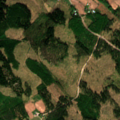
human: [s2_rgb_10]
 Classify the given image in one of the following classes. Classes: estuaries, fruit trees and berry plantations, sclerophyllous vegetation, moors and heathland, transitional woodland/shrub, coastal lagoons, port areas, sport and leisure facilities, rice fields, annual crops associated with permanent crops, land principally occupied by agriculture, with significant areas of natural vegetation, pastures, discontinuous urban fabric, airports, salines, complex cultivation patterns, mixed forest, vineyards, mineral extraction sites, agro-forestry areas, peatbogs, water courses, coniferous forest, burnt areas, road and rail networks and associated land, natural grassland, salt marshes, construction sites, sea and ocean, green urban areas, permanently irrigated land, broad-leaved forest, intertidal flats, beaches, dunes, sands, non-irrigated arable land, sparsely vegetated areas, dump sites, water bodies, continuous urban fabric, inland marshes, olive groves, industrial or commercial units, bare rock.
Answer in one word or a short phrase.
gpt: land principally occupied by agriculture, with significant areas of natural vegetation, coniferous forest, mixed forest, transitional woodland/shrub